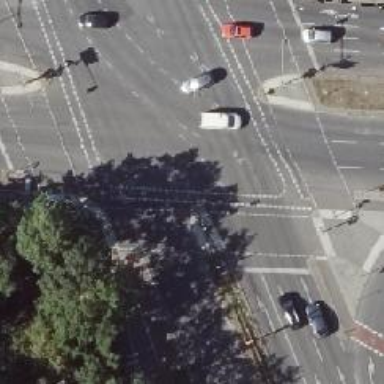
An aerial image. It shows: Road crossing with traffic signals.